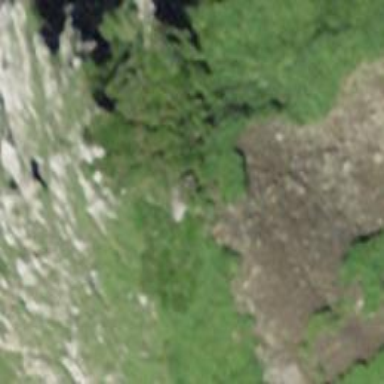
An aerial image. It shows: Cliff in nature.